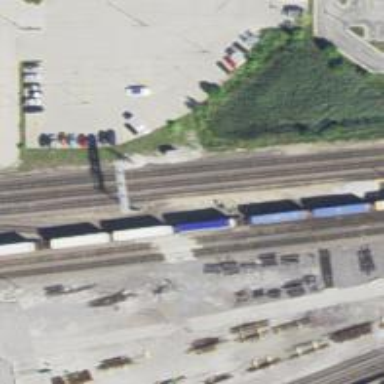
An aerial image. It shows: Abandoned railway yard is depicted.